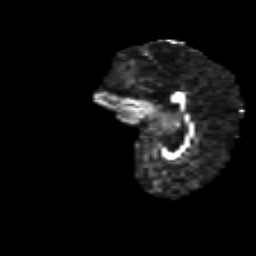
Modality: FA
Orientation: sagittal
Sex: male
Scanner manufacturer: siemens
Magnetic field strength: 3 T
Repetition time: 5 s
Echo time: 0.071 s